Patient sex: F
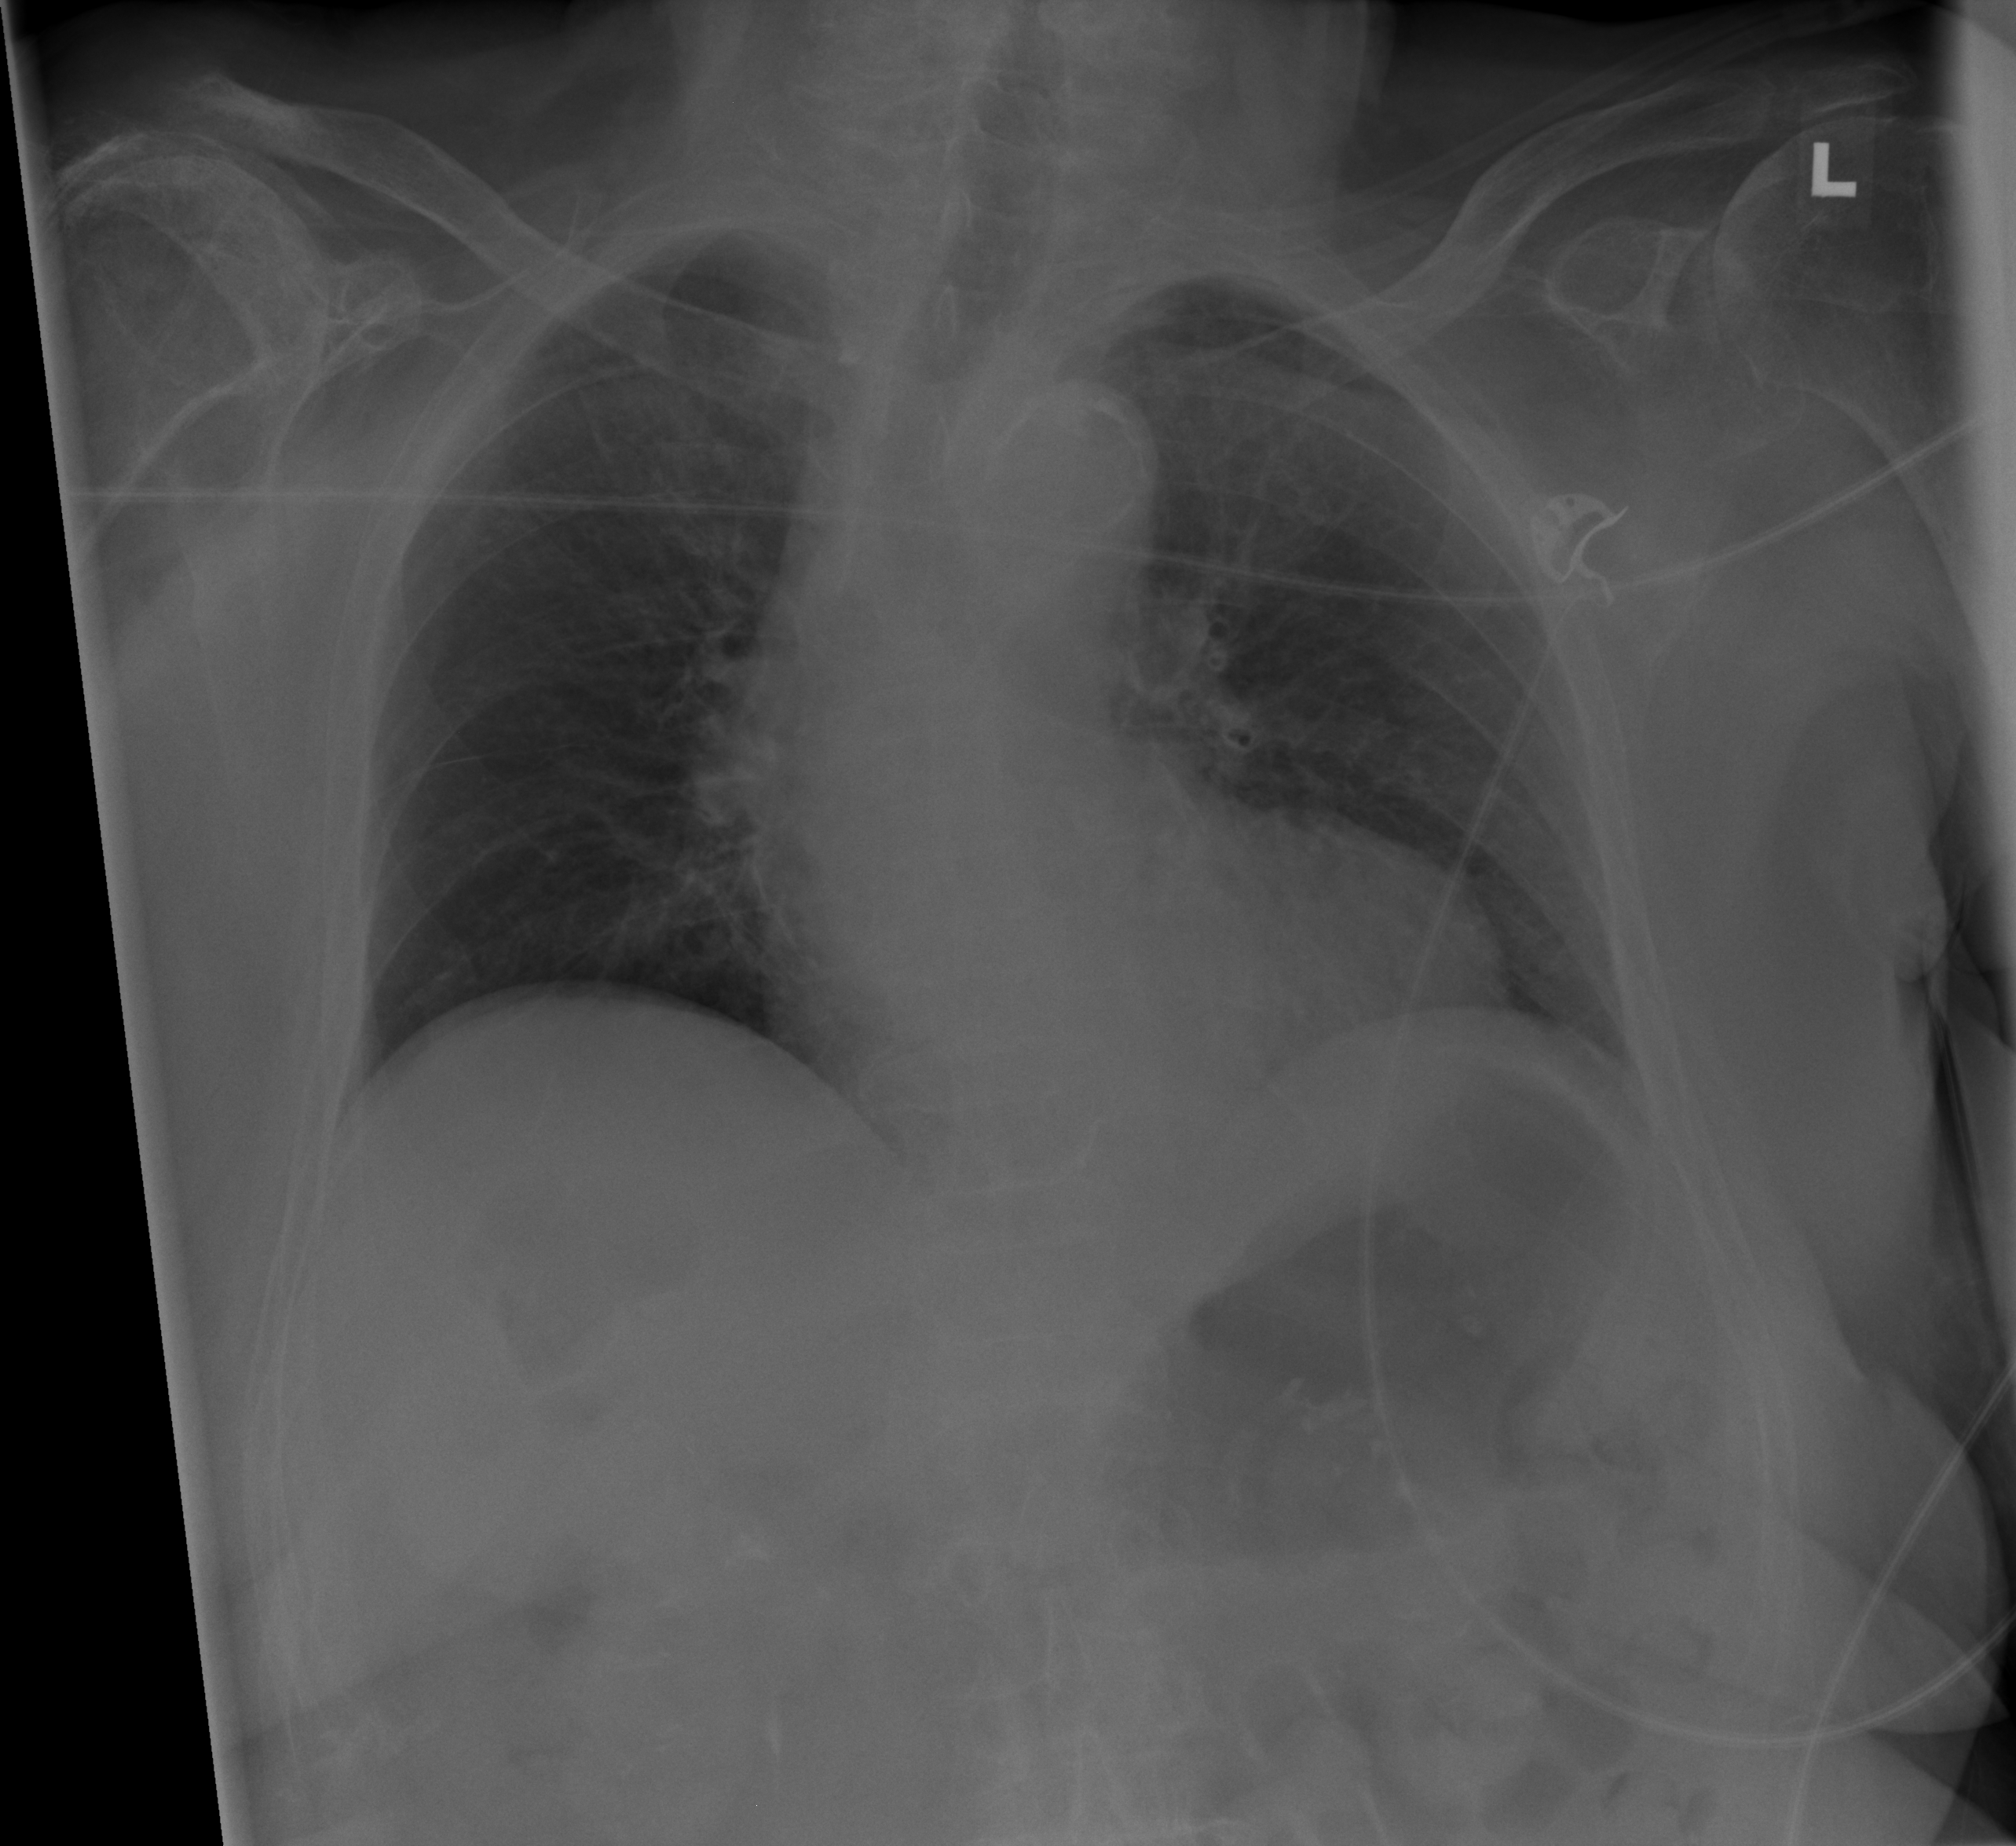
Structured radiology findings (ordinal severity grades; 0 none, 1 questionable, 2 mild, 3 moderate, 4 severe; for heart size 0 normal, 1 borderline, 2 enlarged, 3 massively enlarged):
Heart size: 1
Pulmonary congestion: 1
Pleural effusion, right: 0
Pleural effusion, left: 0
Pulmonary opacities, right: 0
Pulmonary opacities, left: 0
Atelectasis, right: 0
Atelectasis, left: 0